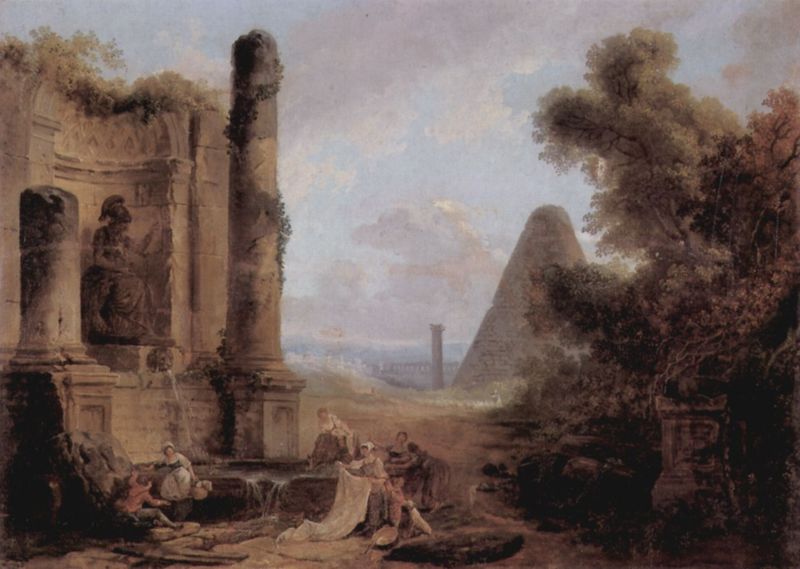
Titel: Phantasievedute der Cestius-Pyramide auf einer Tempelruine
Künstler: Hubert Robert
Standort: Angers
Institution: Musée des Beaux-Arts
Schlagwörter: baum, berg, blau, blätter, dunkel, gemälde, gruppe, himmel, kopf, laub, mann, schatten, wasser, weiß, wolken, bäume, frauen, grün, landschaft, menschen, ocker, sitzen, stadt, wäsche, äste, braun, frau, grau, licht, männer, szene, säule, säulen, gebäude, gras, hund, tuch, wolke, beige, haube, malerei, rock, architektur, barock, leinen, schüssel, sockel, spitze, stehen, stein, steine, ast, erde, ferne, gräser, horizont, hügel, brüstung, sträucher, boden, figur, sitzend, stoff, tücher, kind, klassizismus, rosa, wasserfall, brunnen, genre, szenerie, turm, ranken, skulptur, statue, bäumchen, schürze, magd, düster, bogen, genremalerei, italien, süden, mieder, picknick, platz, figuren, schutt, romantik, trümmer, zerstörung, laken, plastik, dekolleté, waschen, nische, reste, ruine, antike, kegel, denkmal, becken, soldat, friedhof, ruinen, helm, altar, rom, ranke, säulchen, fries, gemäuer, bewachsen, efeu, antik, tonig, obelisk, steinchen, hain, antikisierend, bettler, tempel, konche, löwe, basis, arkadien, postament, pyramide, reisende, minerva, heroisch, brunne, wasserspeier, zerbrochen, leinentuch, antikisch, römisch, athen, athena, idyllische landschaft, ägypten, lager, thermen, decken, touristen, wäscherinnen, wäscherin, speyer, tischdecken, pyramiden, frauchen, erhebung, menschenn, spinnweben, arkadische landschaft, süle, waaser, zuckerhut, löwenbrunnen, cestiuspyramide, kollossalskulpzur, nyphäon, rzuine, wasserspeyer, 18. jahrhundert, nymphäon, italisanten, kelge, wasser löwenkopf